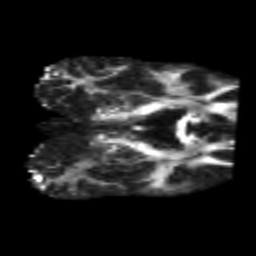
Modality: FA
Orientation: coronal
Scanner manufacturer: philips
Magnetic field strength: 3 T
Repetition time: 8.594 s
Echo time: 0.1273 s